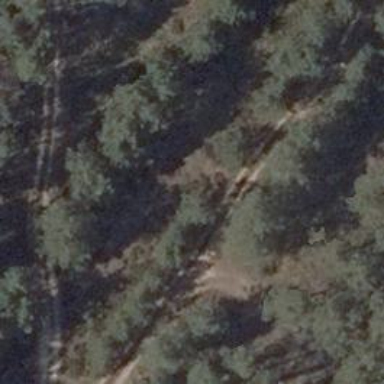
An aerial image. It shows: Sandy track road with grade3 tracktype.